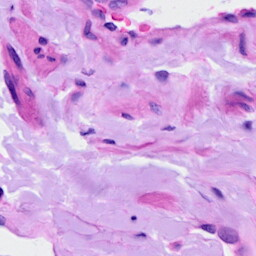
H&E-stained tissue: Ovarian